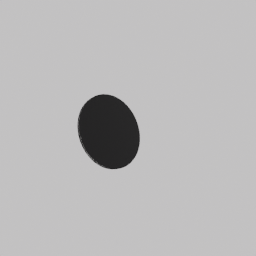
Label: lighting